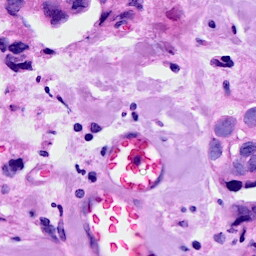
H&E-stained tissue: Breast